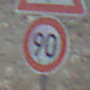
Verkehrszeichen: Geschwindigkeit90
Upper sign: AmphibienwanderungLinks
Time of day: MorningAfternoon
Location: Outdoor (Suburban)
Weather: PartlyCloudy
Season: NotSpecified
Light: Natural